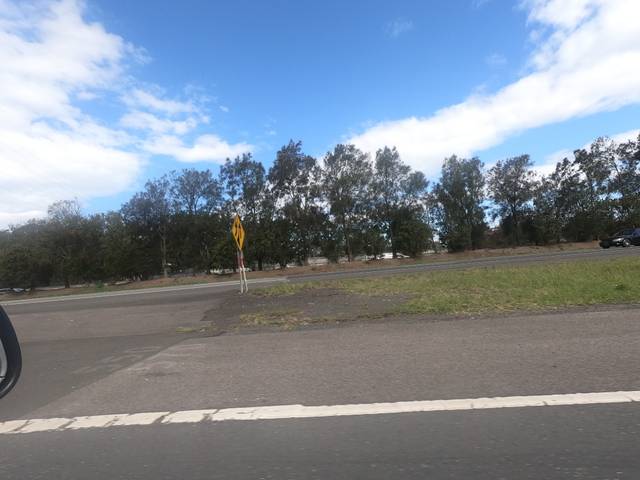
Region: Australia
Coordinates: -34.471, 150.834